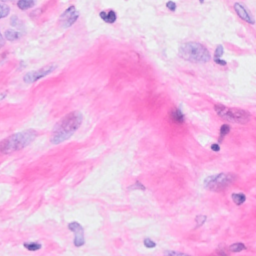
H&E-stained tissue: Breast